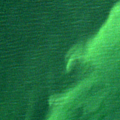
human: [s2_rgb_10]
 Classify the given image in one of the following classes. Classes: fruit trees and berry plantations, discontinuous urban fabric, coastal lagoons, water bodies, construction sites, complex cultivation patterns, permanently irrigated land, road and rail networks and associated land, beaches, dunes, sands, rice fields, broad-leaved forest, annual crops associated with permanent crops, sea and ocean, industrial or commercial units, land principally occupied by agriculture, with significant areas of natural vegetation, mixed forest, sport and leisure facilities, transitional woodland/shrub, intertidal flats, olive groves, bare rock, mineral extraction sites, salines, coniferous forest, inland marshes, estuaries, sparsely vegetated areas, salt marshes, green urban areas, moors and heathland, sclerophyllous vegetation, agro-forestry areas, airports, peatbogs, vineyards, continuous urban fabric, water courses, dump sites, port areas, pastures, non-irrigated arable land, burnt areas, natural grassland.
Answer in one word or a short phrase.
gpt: sea and ocean